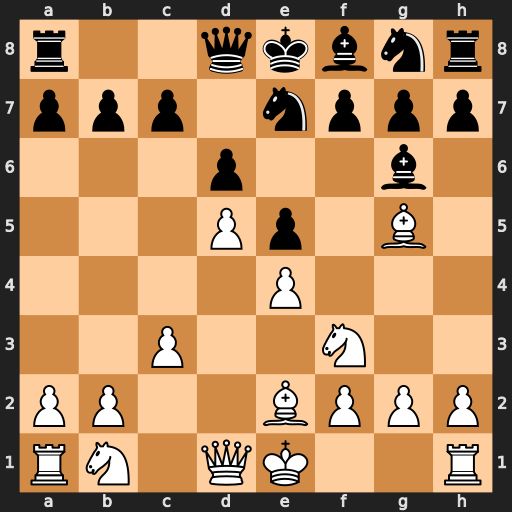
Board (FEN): r2qkbnr/ppp1nppp/3p2b1/3Pp1B1/4P3/2P2N2/PP2BPPP/RN1QK2R
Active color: w
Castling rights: KQkq
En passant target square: -
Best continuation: Bb5+ c6 dxc6 bxc6 Bxc6+ Nxc6 Bxd8